Interaction volume radius: 5 \u00c5
Interaction volume height: 10 \u00c5
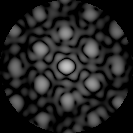
Disorder parameter: 0.2649